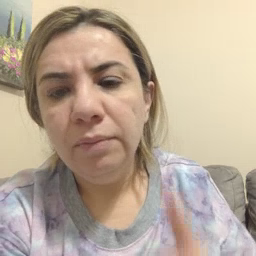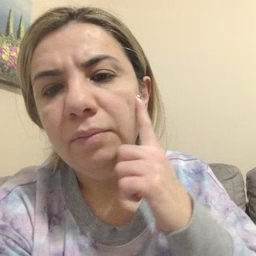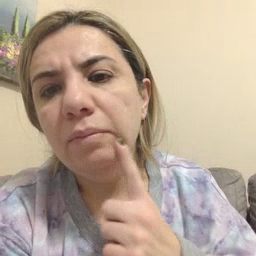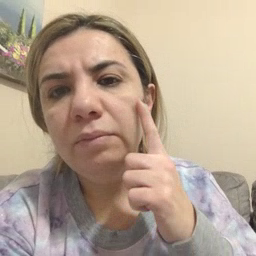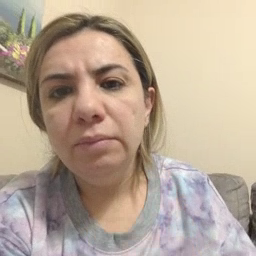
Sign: cheek